Question: I am trying to create a Security Image from a text using the perl module GD:SecurityImage with the following object:
'''
my $image = GD::SecurityImage->new(
width => 220,
height => 60,
lines => 5,
scramble => 1,
angle => 45,
gd_font => 'giant',
);
$image->create( normal => 'circle' );
$image->particle(30, 70);
'''
But the text in resulted image doesn't have the text angled at 45 Degrees rather its random.
Also if i make scramble = 0 and have angle = 45, the text doesn't rotate at that angle, text is just default in the image as seen in the attach screen.
Please help me out, what am i doing wrong here?.
NOTE: Image is with scramble = 0;
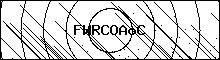
Answer: Please note that you must have Math::Trig to rotate with GD, otherwise you get no rotation. You don't need that with the ImageMagick backend - try that. (And use TTF :))